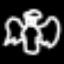
Label: angel